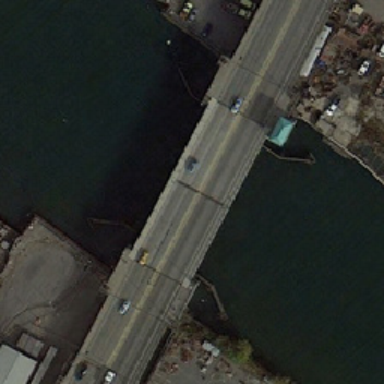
Beside the gray bridge there is a blue building there are six cars on the bridge .